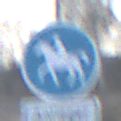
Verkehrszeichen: Reitweg
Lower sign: PersonengruppenFrei1
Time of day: SunriseSunset
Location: Outdoor (Suburban)
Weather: PartlyCloudy
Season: Winter
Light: Natural